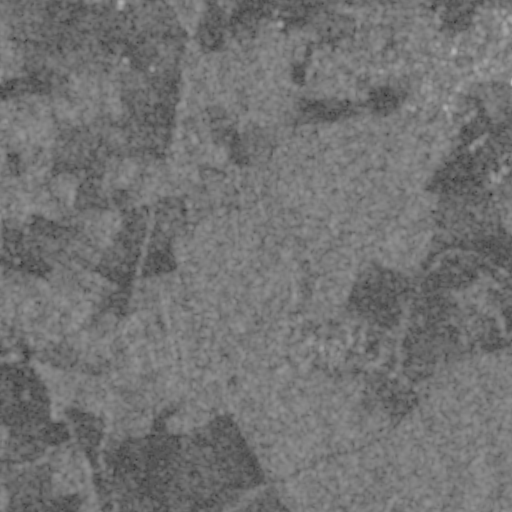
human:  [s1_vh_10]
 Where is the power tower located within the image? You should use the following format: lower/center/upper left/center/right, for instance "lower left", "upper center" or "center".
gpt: The power tower is located in the upper of the image.
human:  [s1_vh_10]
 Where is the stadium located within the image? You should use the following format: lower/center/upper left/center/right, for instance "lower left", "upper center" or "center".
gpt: The stadium is located in the center right of the image.
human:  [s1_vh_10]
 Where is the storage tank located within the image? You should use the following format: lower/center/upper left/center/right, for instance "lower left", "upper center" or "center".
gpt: The storage tank is located in the center right of the image.
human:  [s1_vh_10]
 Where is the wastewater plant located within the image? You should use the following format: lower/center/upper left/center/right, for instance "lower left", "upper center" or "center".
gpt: The wastewater plant is located in the upper center of the image.
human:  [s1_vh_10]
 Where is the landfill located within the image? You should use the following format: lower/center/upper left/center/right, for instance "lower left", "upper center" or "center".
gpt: There is no landfill in the image.

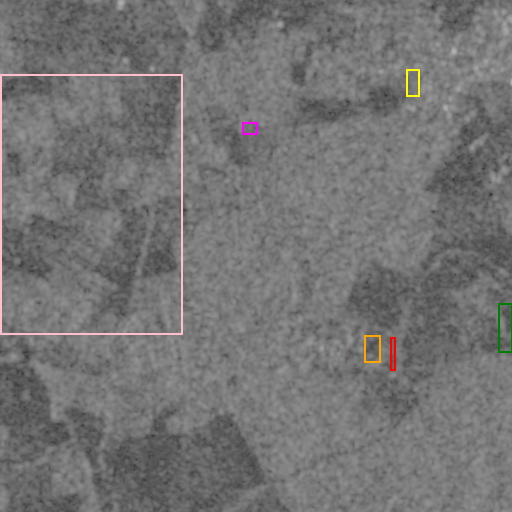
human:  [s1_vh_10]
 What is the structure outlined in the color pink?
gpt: The structure outlined in pink is a crop field.
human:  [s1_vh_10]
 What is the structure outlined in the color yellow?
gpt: The structure outlined in yellow is a park.
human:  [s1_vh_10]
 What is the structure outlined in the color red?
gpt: The structure outlined in red is a parking lot.
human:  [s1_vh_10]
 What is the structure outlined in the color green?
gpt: The structure outlined in green is a stadium.
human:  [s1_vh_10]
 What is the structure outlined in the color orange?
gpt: The structure outlined in orange is a track.
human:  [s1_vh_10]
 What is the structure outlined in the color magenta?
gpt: The structure outlined in magenta is a wastewater plant.
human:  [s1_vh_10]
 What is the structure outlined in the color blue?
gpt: There is no blue outline.